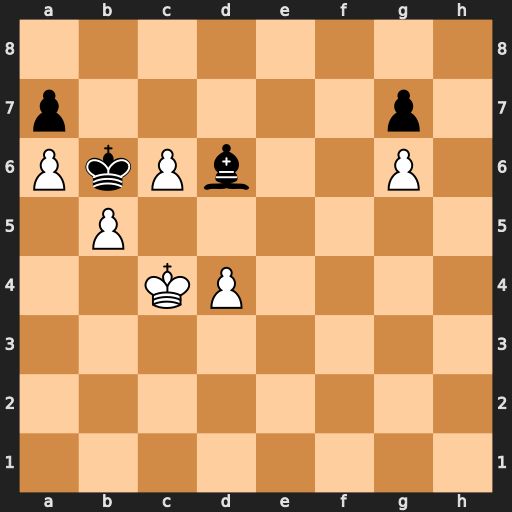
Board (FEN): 8/p5p1/PkPb2P1/1P6/2KP4/8/8/8
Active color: w
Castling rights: -
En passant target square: -
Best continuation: Kd5 Bh2 Ke6 Kxb5 Kd7